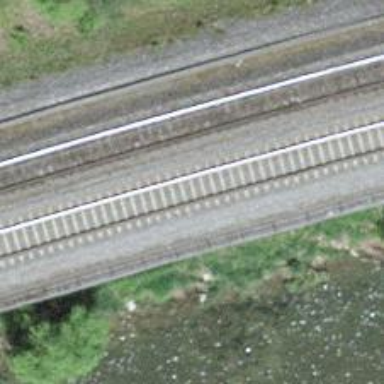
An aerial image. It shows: Single railway track with electrified contact line.